Question: I develop an audio player for Android and in my browse album activity I have a performance problem: lot of lag on scroll.
In this image is my layout representation :
It's a ListView which display a row; a row contains 5 albums grouped by artist.
Each different color is a different layout file. And each file is managed by an Adapter.
In the album (orange color), I don't use compoundDrawable on the TextView because I have ImageView lazy loading and I don't understand how I can make this lazy loading on textview compoundDrawable.
If you need, I can post all layout files.
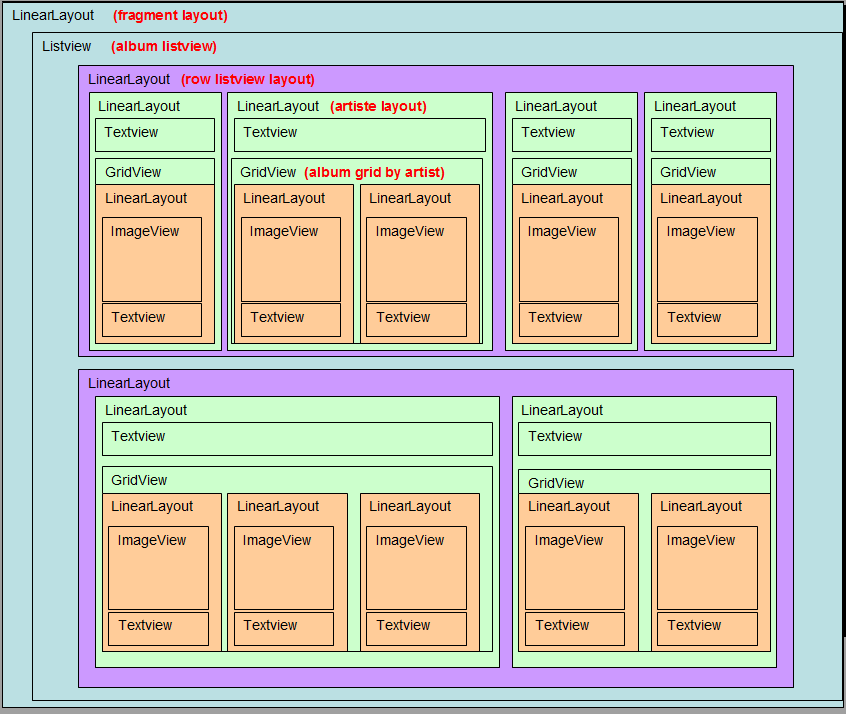
Answer: After many optimizations, i change my layout like this